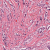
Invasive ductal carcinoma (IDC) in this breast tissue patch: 1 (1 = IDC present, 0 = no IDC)